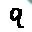
Label: 9